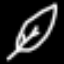
Label: leaf